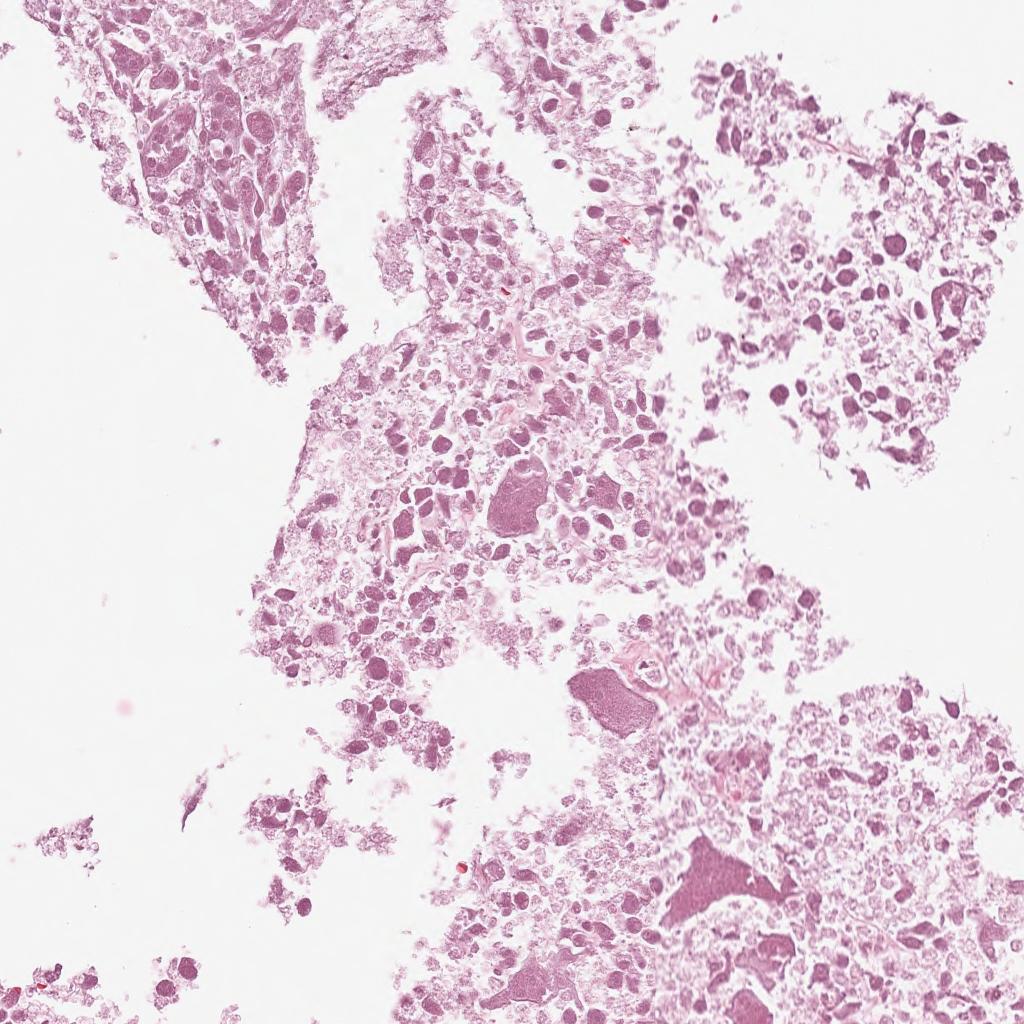
Label: Non-Viable-Tumor